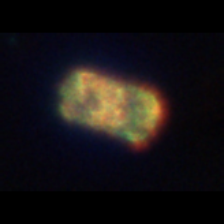
Taxon: Lauderia_Hemiaulus
Group: Diatoms